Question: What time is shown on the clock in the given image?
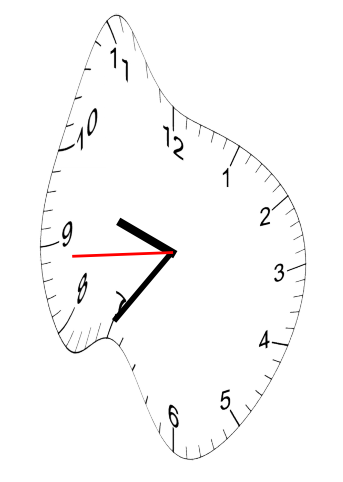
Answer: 09:35:44